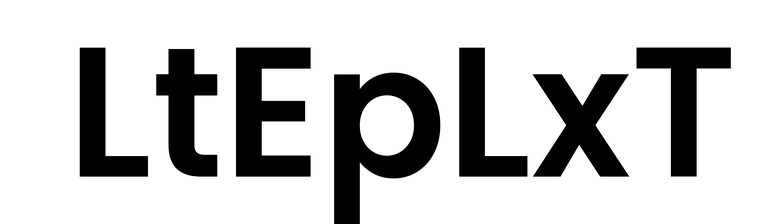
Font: Poppins-SemiBold